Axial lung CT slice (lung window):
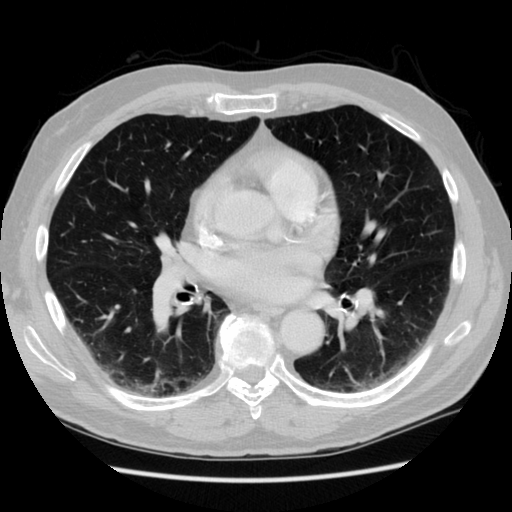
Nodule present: no